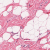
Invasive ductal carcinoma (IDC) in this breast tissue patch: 0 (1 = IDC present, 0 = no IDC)